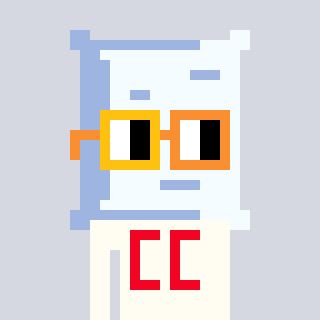
a pixel art character with square yellow and orange glasses, a pillow-shaped head and a grayscale-colored body on a cool background